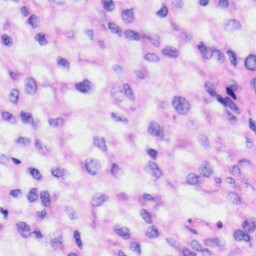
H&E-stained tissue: Liver